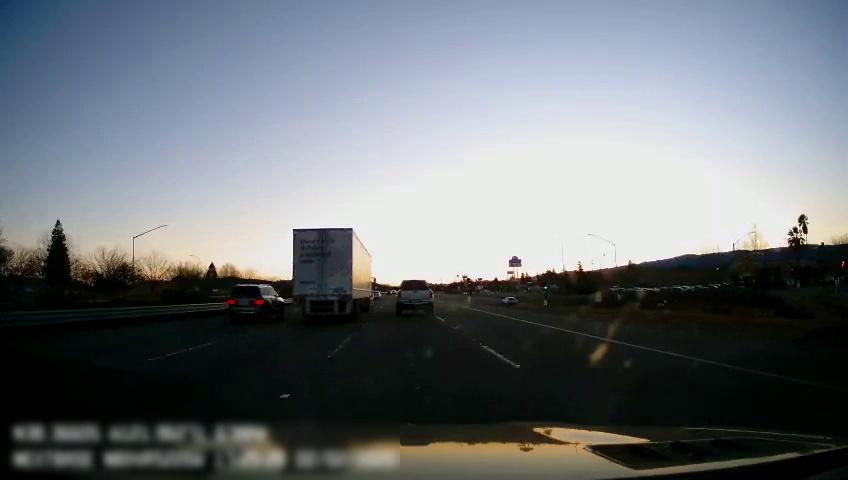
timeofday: Dusk/Dawn/Twilight
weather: Cloudy
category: Drivable Space
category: Vehicles | Car
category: Vehicles | SUV
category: Vehicles | Truck
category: Vehicles | SUV
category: Vehicles | Truck
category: Lanes | Current Lane
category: Lanes | Current Lane
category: Lanes | Alternate Lane
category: Lanes | Alternate Lane